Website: walmart
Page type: billing-address
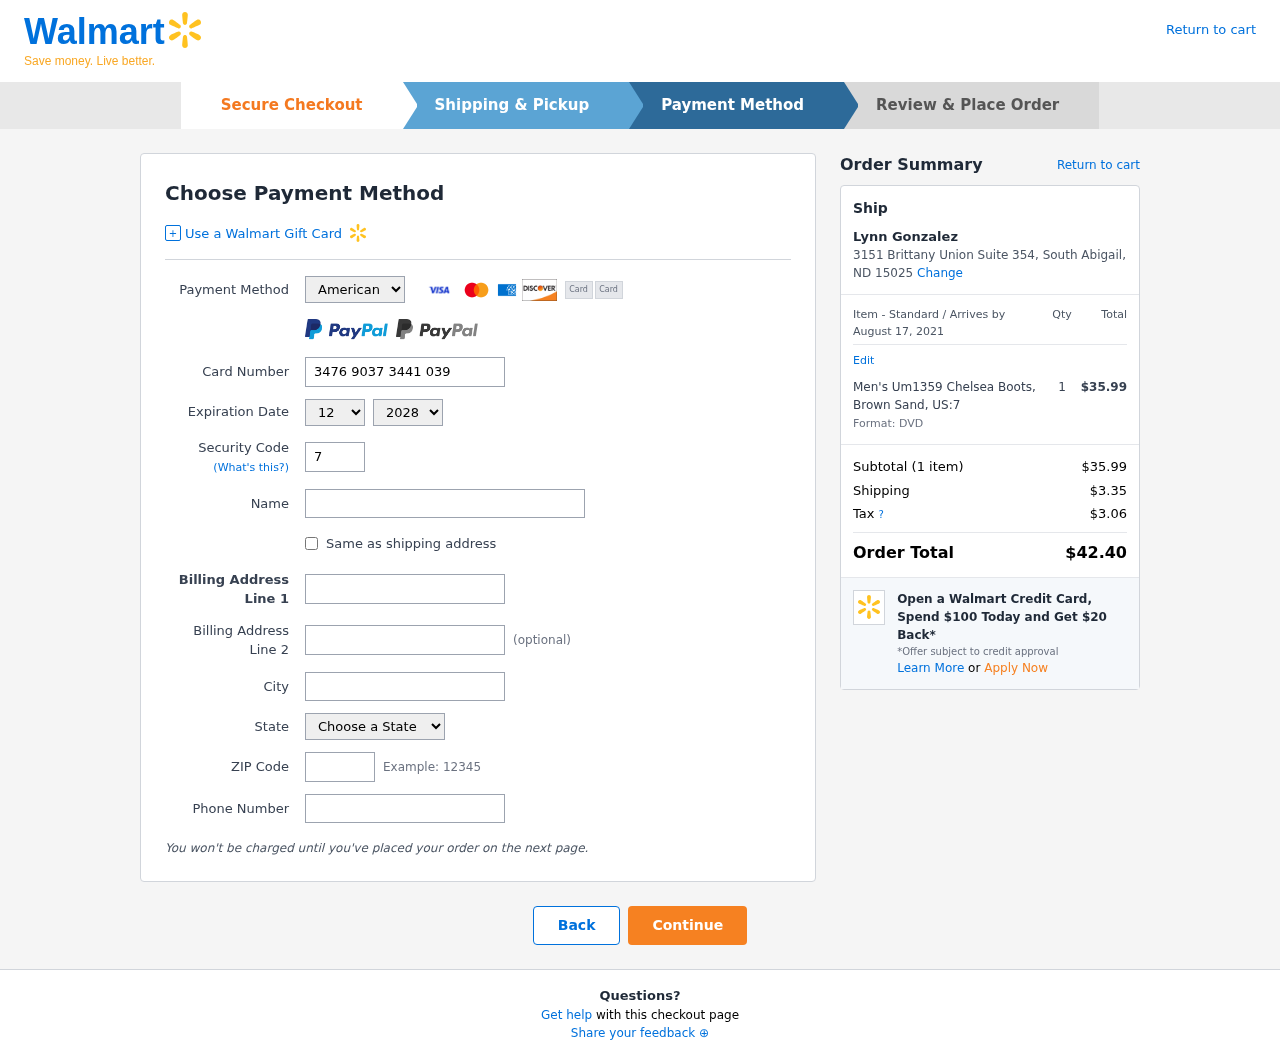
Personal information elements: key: PII_CARD_CVV
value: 7727
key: PII_CARD_EXPIRY_MONTH
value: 12
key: PII_CARD_EXPIRY_YEAR
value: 28
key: PII_CARD_NUMBER
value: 3476 9037 3441 039
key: PII_CARD_TYPE
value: American Express
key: PII_CITY
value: South Abigail
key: PII_CITY_STATE_ZIP
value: South Abigail, ND 15025
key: PII_FULLNAME
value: Lynn Gonzalez
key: PII_PHONE
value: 2295757063
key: PII_POSTCODE
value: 15025
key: PII_STATE
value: North Dakota
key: PII_STREET
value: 3151 Brittany Union Suite 354
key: PII_STREET2
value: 646 Michael Parkway Apt. 870
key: PII_FULLNAME2
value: Lynn Gonzalez
Product elements: key: PRODUCT1_NAME
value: Men's Um1359 Chelsea Boots, Brown Sand, US:7
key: PRODUCT1_PRICE
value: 35.99
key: PRODUCT1_QUANTITY
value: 1
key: PRODUCT1_DESC
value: Format: DVD
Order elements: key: ORDER_DELIVERY_DATE
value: August 17, 2021
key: ORDER_NUM_ITEMS
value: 1
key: ORDER_SUBTOTAL
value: $35.99
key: ORDER_SHIPPING_COST
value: $3.35
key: ORDER_TAX
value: $3.06
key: ORDER_TOTAL
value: $42.40